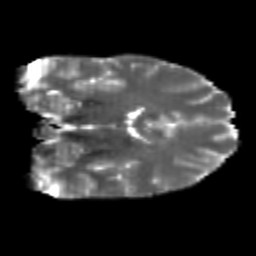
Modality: T2w
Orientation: coronal
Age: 24
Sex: male
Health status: healthy
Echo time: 0.074 s